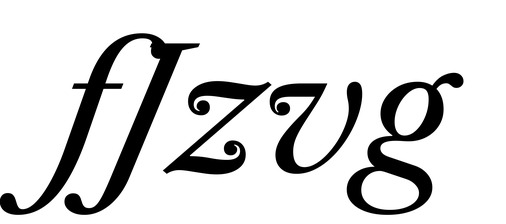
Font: LibreCaslonText-Italic_Italic